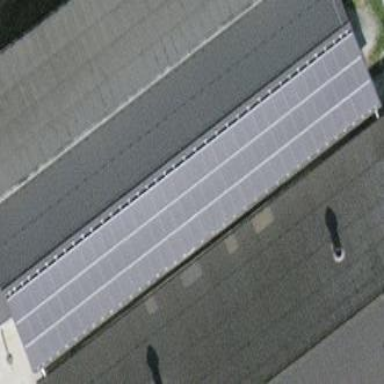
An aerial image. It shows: View of roof of building.